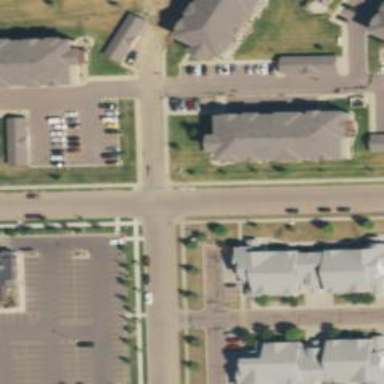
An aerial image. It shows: Residential road.